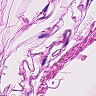
Metastatic tissue present: no